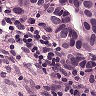
Metastatic tissue present: yes